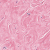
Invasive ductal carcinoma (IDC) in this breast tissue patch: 0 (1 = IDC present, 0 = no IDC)